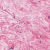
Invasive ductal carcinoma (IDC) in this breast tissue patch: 0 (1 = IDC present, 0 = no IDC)